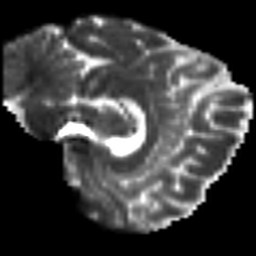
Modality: T2w
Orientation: sagittal
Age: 38
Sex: female
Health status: healthy
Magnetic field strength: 3 T
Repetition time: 9 s
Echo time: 0.093 s